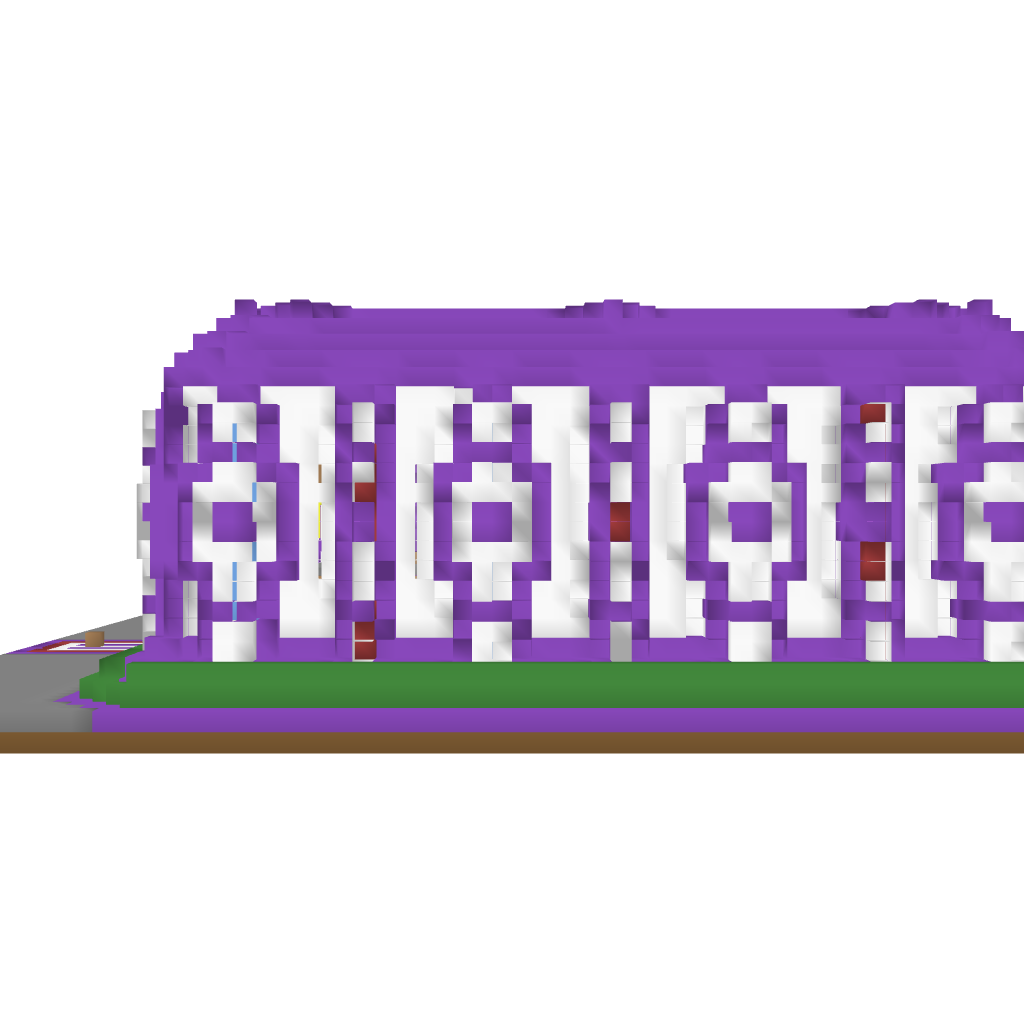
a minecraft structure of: Meeting Hall 24 blocks high with some grass around the building and purple roof and lot of white glass